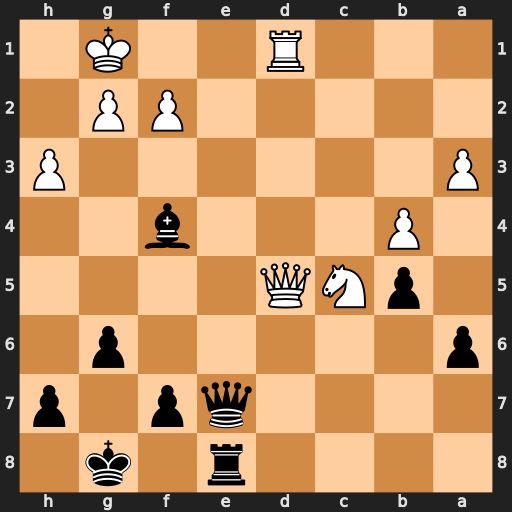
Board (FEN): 4r1k1/4qp1p/p5p1/1pNQ4/1P3b2/P6P/5PP1/3R2K1
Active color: b
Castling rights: -
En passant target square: -
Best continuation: Qe1+ Rxe1 Rxe1#